Interaction volume radius: 5 \u00c5
Interaction volume height: 10 \u00c5
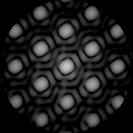
Disorder parameter: 0.04324